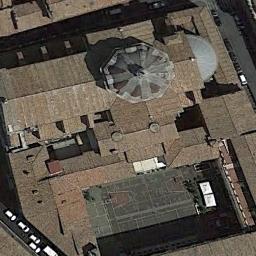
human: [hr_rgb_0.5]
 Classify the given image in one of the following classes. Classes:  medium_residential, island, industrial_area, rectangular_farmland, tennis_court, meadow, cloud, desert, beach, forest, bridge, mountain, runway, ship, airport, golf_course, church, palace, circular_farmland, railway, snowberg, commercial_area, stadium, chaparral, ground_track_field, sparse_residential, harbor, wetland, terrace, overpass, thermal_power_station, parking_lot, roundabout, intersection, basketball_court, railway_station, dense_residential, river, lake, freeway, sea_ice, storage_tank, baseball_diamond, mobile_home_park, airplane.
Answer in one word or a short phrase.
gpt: church